This time-frequency spectrogram was computed from a bearing vibration snapshot; brighter regions carry more energy. Based on the visible evidence, which condition applies: normal, inner_race, outer_race, ball?
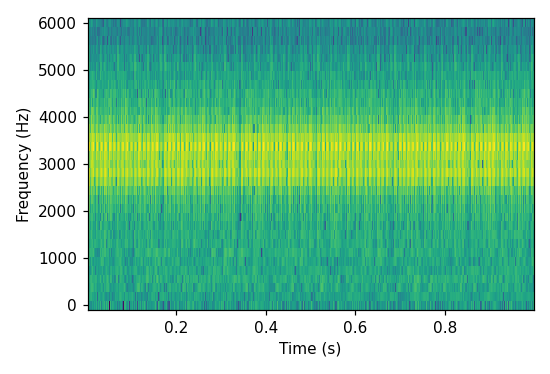
Answer: outer_race